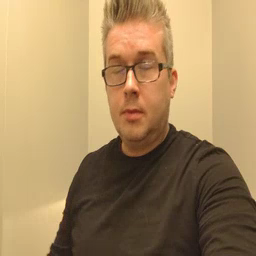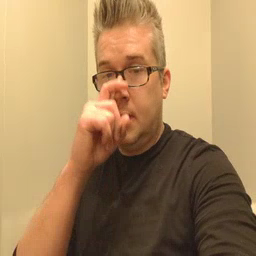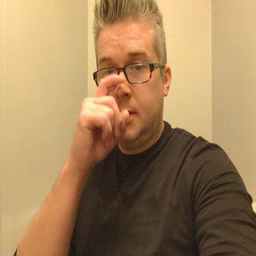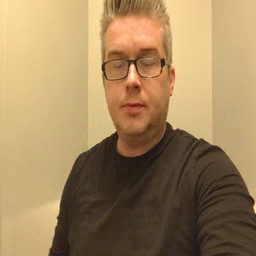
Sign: doll